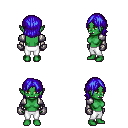
a pixel art fantasy rpg character, female body template, orc, green skin, steel arm armor, white pants, blue long bangs hairstyle, metal gloves, four views (front, back, left, right), 2x2 character sprite sheet, small pixel art, hard edges, no anti-aliasing